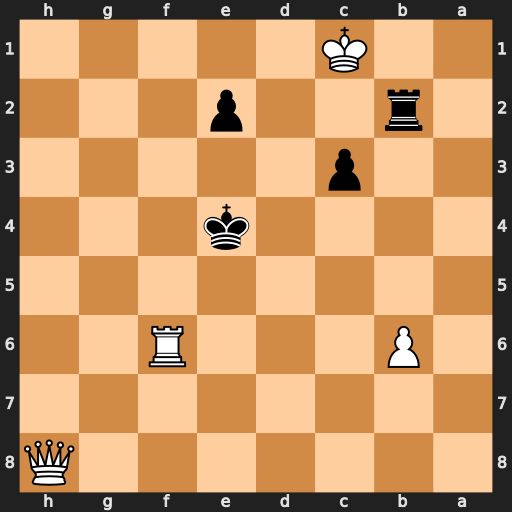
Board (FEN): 7Q/8/1P3R2/8/4k3/2p5/1r2p3/2K5
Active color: b
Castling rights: -
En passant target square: -
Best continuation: e1=Q#